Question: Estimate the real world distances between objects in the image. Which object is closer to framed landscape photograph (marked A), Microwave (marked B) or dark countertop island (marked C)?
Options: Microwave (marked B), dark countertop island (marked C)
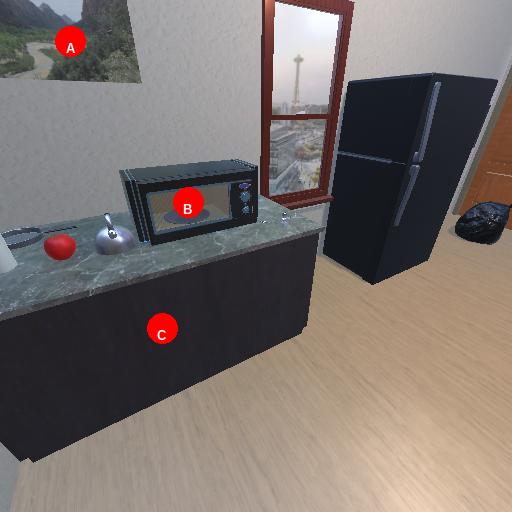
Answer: Microwave (marked B)